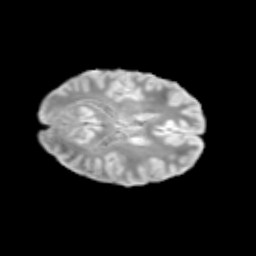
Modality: T2w
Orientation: axial
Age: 11
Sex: male
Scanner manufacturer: siemens
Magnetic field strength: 3 T
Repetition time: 3.8 s
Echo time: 0.07 s